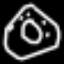
Label: donut